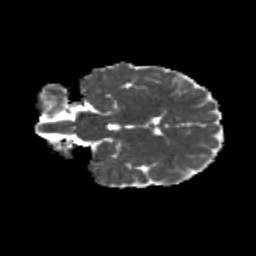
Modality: MD
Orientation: coronal
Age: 9
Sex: male
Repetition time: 9.512 s
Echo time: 0.089 s